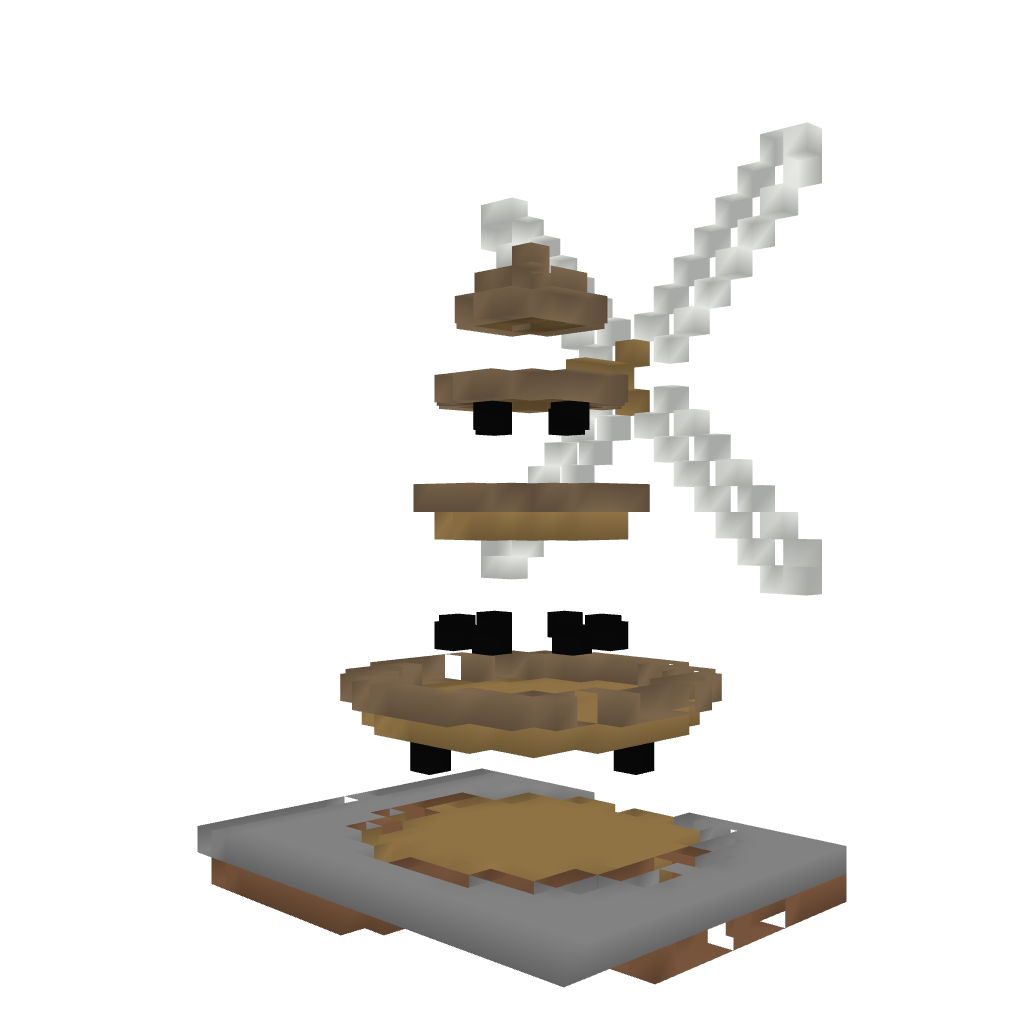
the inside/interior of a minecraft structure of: Windmill